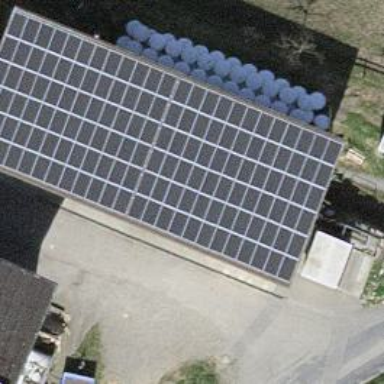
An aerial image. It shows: Solar power generator using photovoltaic panels.